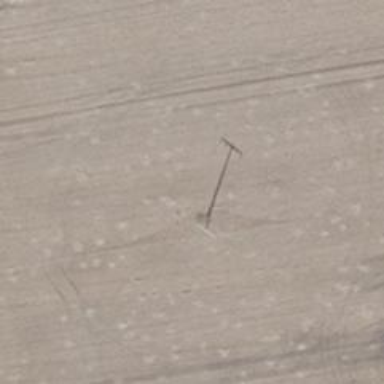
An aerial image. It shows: Minor power line.